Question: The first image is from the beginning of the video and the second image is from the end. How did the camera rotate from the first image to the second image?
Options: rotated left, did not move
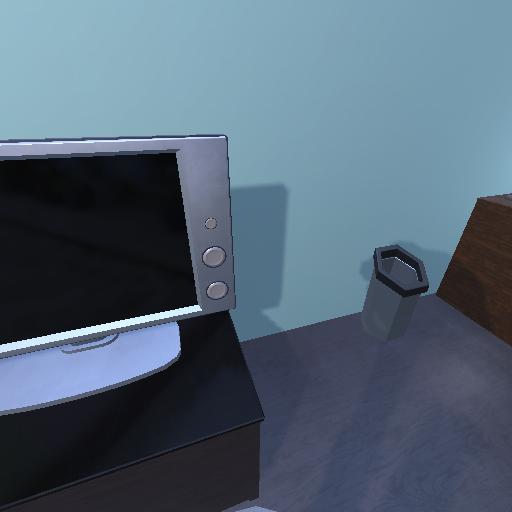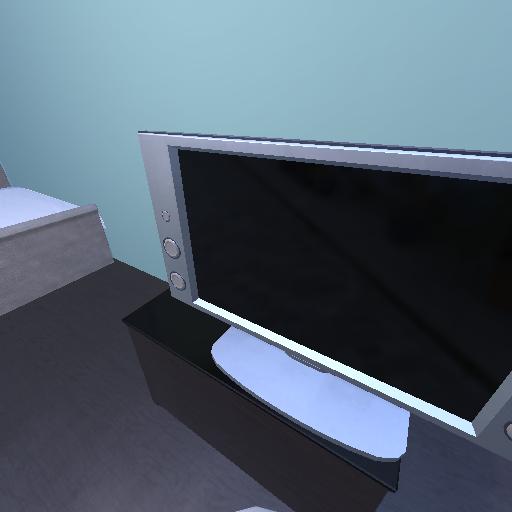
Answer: rotated left